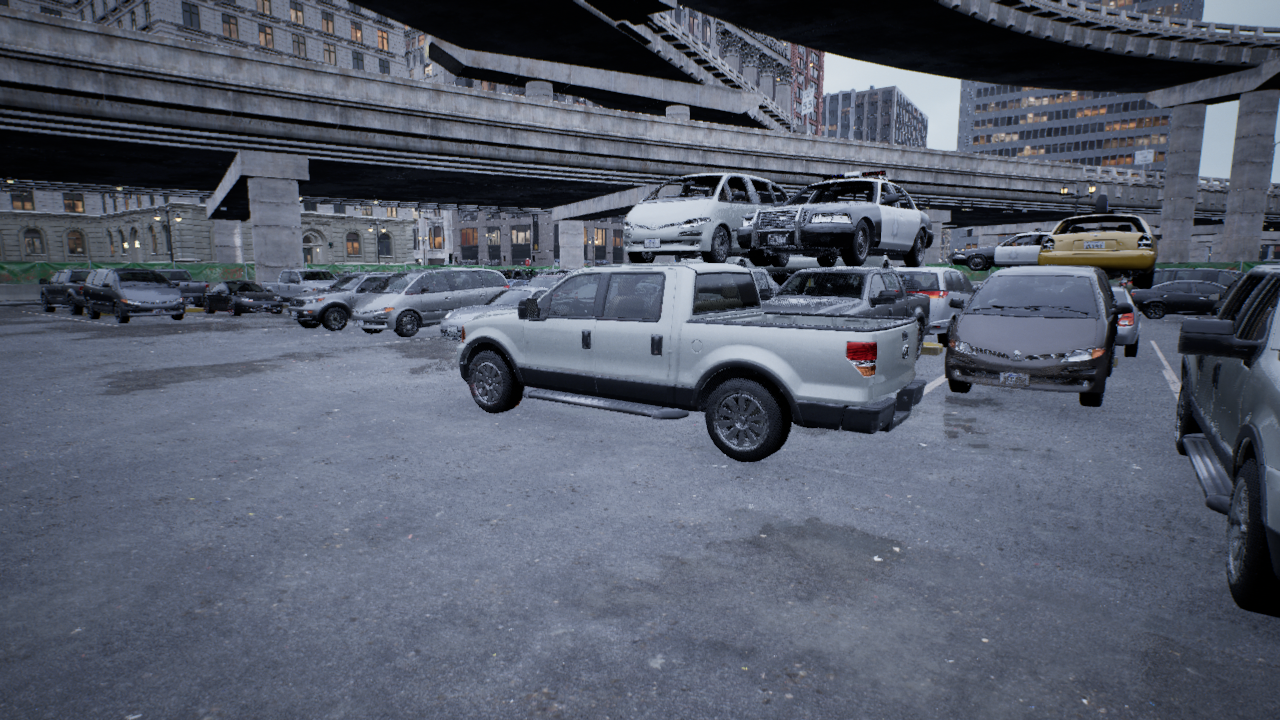
Venue: arterial
Lighting: overcast
Vehicle rig: pickup